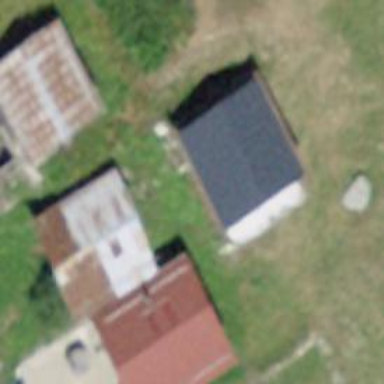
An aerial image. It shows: Simple house.